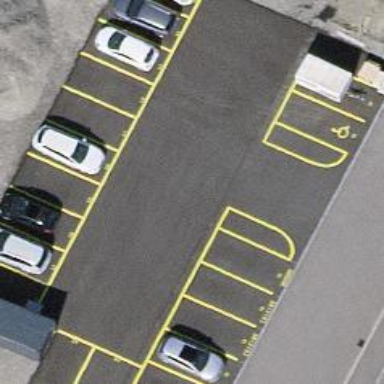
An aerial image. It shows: Parking aisle designated as service road.